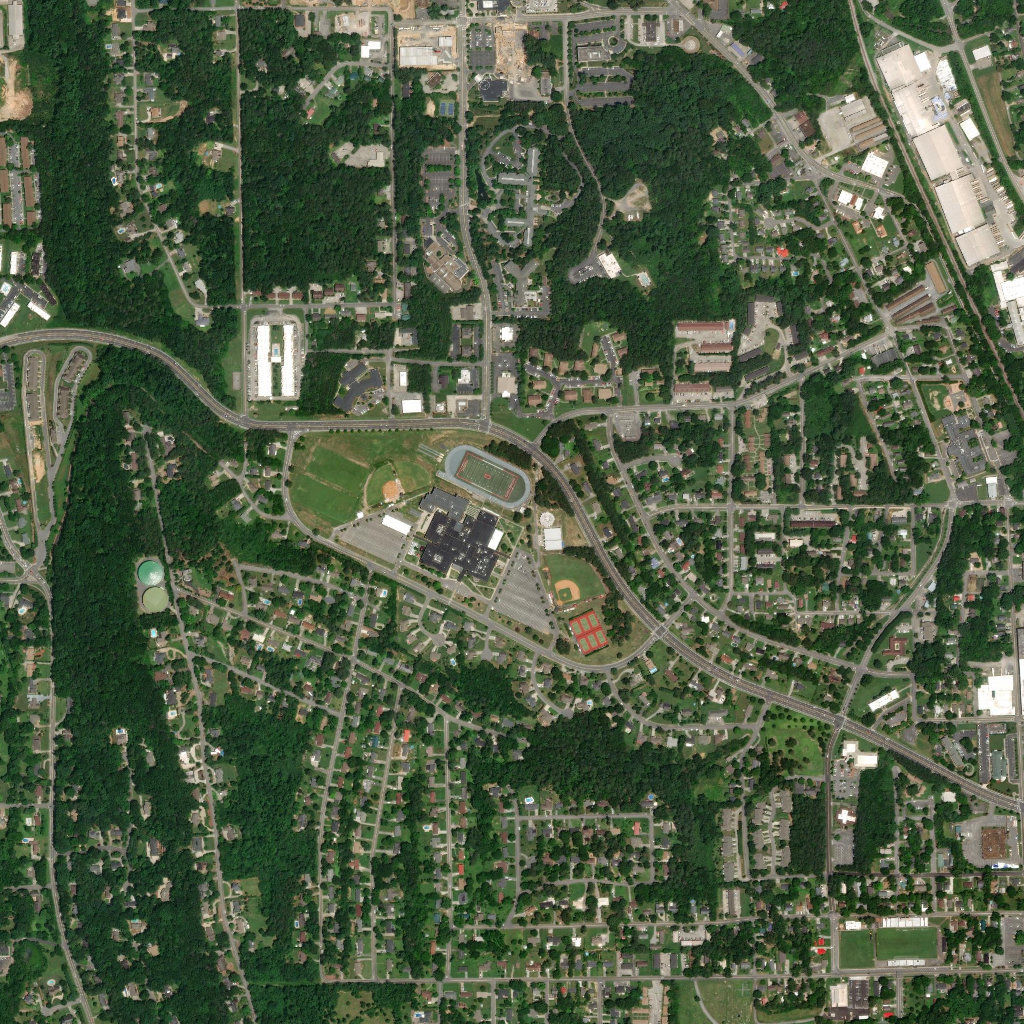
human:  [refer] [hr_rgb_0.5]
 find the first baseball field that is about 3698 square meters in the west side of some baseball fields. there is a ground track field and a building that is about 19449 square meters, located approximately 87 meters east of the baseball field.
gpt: <box>[[35, 45, 39, 49, 0]]</box>